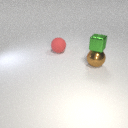
small green metal cube above large brown metal sphere